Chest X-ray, AP view. Patient: 25 years old, sex M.
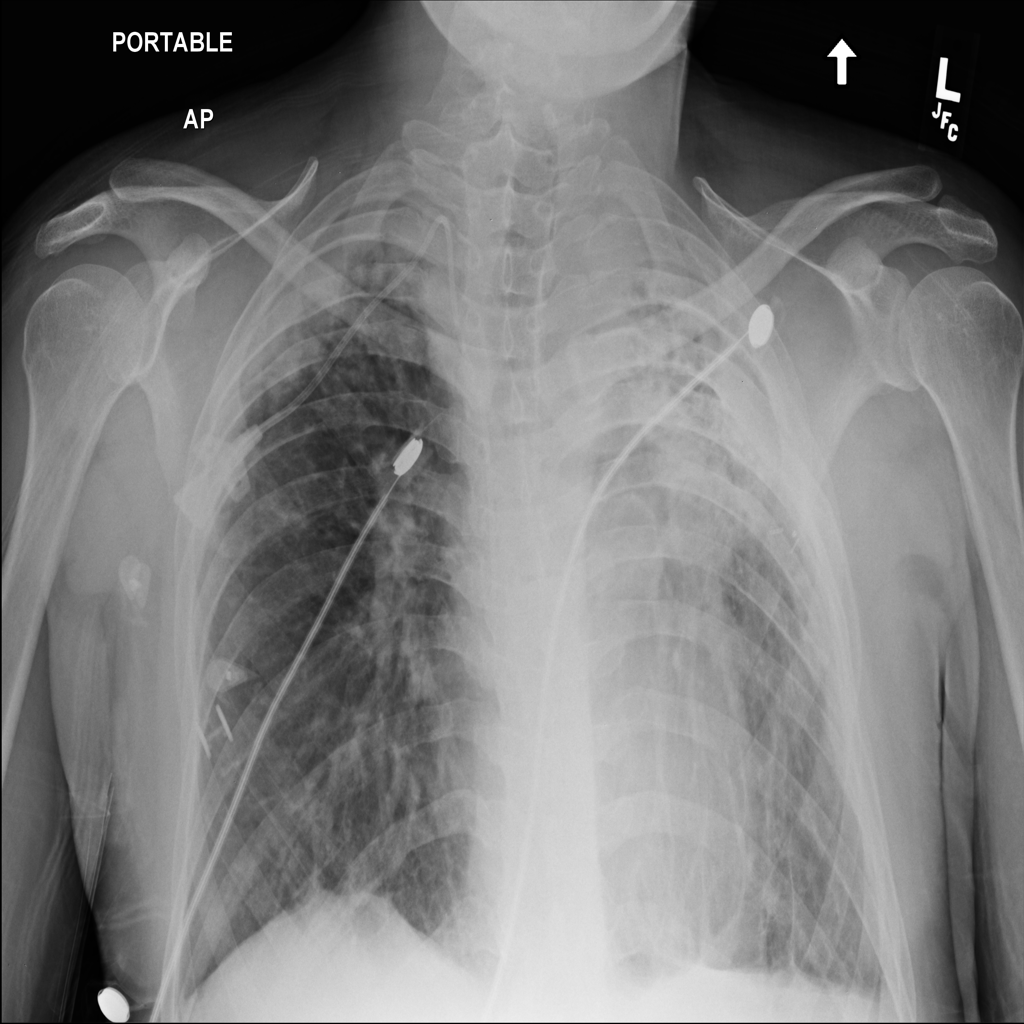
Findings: Consolidation